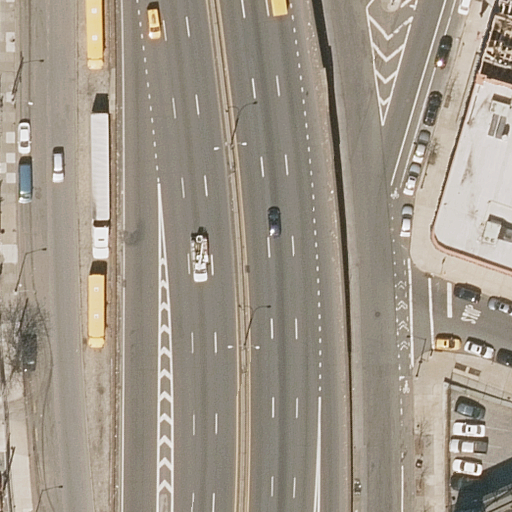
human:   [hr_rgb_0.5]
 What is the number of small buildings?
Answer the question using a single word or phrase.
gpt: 0

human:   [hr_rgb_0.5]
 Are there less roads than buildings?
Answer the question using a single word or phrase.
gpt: no

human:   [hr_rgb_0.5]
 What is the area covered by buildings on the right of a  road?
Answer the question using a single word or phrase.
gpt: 5270m2

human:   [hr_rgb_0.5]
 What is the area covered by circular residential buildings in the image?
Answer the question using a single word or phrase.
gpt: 0m2

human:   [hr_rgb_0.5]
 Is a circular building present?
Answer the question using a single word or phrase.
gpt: no

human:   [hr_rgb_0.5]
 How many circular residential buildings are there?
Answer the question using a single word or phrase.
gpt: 0

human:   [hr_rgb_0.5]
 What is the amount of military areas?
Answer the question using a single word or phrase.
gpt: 0

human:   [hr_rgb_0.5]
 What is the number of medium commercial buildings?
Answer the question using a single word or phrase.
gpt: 0

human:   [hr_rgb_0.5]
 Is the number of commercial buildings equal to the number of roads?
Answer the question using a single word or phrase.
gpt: no

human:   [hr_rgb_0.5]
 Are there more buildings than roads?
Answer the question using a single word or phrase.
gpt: no

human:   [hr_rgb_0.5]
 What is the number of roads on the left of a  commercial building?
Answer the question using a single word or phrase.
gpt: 0

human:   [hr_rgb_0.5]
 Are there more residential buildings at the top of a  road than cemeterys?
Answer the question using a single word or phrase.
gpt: yes

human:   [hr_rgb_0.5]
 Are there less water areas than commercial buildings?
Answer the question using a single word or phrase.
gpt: no

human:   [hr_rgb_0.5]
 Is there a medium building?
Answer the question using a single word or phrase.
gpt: no

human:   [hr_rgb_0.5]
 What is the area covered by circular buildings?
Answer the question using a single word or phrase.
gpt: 0m2

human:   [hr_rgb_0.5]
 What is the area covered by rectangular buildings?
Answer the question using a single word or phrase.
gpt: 0m2

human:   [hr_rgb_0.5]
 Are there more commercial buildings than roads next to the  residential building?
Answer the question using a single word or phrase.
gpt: no

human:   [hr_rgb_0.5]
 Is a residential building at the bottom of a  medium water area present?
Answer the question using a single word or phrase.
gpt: no

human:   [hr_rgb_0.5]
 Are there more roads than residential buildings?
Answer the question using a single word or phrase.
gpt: yes

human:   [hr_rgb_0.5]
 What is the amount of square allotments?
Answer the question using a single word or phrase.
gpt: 0

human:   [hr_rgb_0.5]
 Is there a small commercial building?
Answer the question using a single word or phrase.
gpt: no

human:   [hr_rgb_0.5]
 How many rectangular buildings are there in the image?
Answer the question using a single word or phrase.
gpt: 0

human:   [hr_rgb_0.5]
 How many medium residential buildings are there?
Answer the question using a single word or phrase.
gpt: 0

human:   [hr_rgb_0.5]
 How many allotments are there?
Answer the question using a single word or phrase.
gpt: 0

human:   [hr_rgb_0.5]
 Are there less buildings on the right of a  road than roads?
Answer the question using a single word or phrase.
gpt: yes

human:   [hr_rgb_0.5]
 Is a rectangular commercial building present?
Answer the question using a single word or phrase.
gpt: no

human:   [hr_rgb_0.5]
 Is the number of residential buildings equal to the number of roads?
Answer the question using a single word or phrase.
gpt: no

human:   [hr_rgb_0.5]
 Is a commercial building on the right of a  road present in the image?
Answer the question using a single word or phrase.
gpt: no

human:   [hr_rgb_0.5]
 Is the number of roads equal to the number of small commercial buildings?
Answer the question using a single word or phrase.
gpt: no

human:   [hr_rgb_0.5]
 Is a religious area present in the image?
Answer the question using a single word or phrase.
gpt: no

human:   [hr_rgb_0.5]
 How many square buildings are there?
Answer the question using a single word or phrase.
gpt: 0

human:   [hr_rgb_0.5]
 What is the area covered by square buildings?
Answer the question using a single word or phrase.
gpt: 0m2

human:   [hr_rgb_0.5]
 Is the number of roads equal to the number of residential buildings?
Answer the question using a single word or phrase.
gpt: no

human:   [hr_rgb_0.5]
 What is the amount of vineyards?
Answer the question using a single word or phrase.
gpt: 0

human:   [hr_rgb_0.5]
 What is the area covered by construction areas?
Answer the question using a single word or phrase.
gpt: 0m2

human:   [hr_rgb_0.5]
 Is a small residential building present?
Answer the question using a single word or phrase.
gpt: no